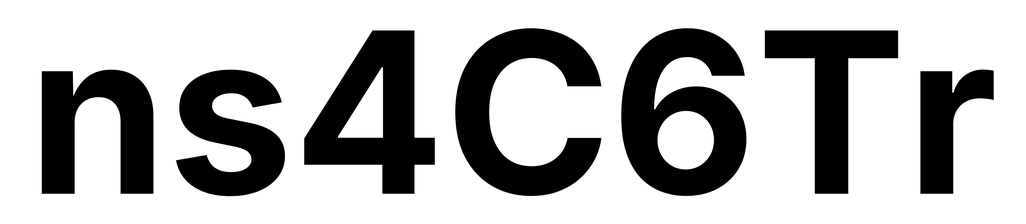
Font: Inter_Bold